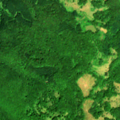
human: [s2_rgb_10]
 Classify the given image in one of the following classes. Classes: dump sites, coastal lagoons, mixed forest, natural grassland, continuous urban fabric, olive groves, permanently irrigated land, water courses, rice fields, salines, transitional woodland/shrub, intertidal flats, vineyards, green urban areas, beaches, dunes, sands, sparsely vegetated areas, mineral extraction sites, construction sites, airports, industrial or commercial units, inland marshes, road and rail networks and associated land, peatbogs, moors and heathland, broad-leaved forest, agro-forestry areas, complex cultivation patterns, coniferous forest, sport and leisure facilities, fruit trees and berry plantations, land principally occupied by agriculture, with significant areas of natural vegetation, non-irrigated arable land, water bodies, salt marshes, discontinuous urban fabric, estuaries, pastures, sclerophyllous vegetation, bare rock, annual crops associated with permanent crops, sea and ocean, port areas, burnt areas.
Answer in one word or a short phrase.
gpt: broad-leaved forest, mixed forest, natural grassland